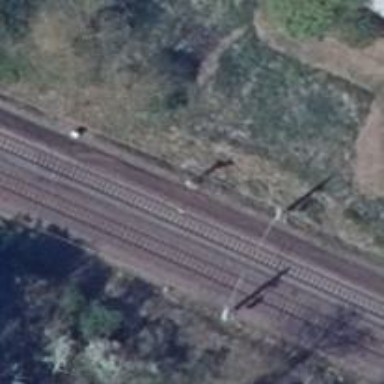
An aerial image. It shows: Railway signal.